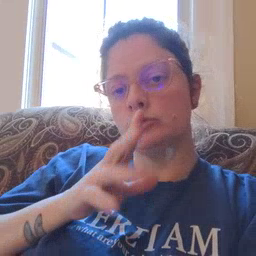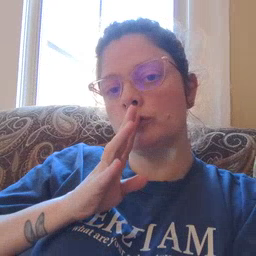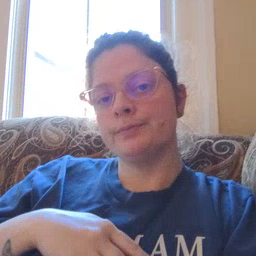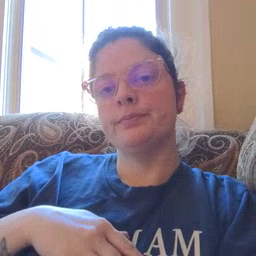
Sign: talk